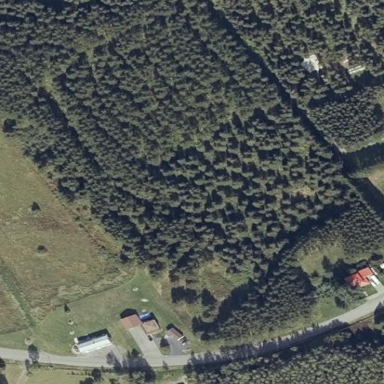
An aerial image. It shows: Coniferous forest area.